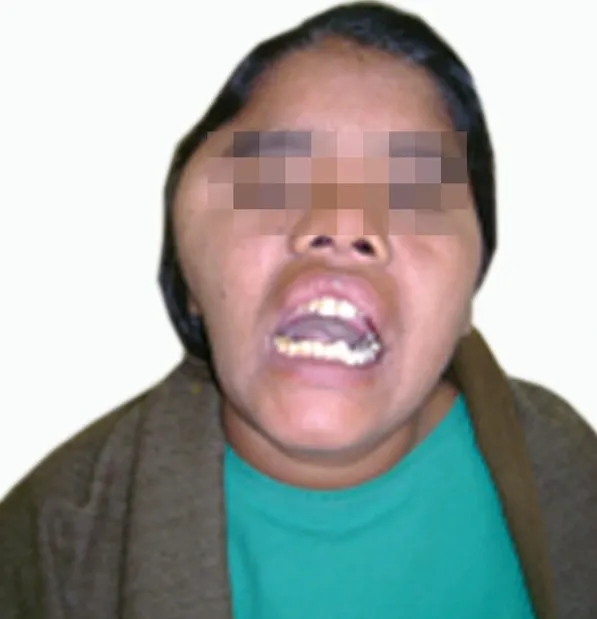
Decreased mouth opening.
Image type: medical_photograph (other_medical_photograph)